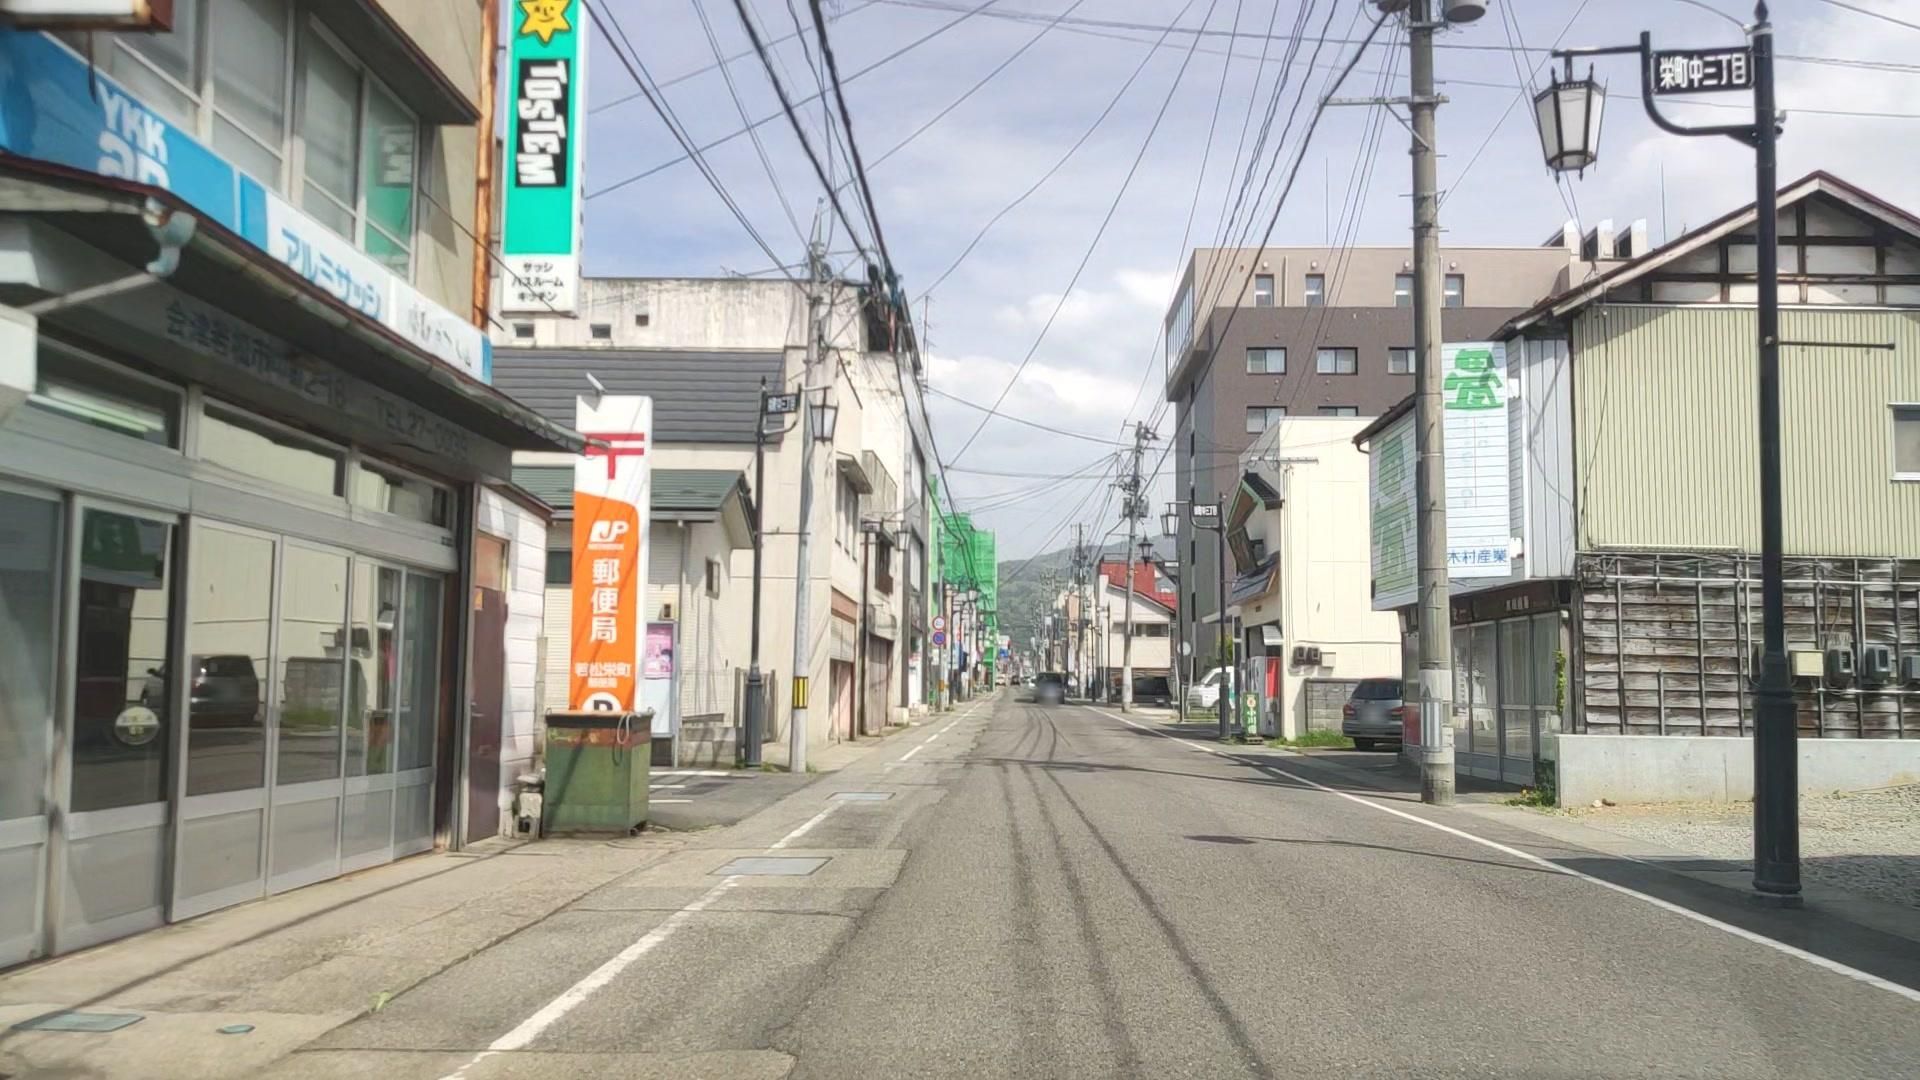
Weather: clear
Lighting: day
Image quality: good
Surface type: railway
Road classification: service, footway, unclassified
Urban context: urban centre
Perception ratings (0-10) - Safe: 3.43, Lively: 4.96, Beautiful: 2.07, Boring: 3.07, Depressing: 7.35, Wealthy: 2.77